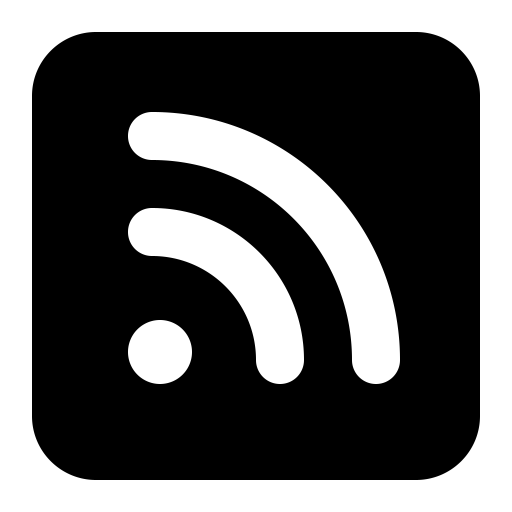
Tags: icon, FontAwesome, fa-icon, solid, square, rss